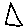
Label: triangle